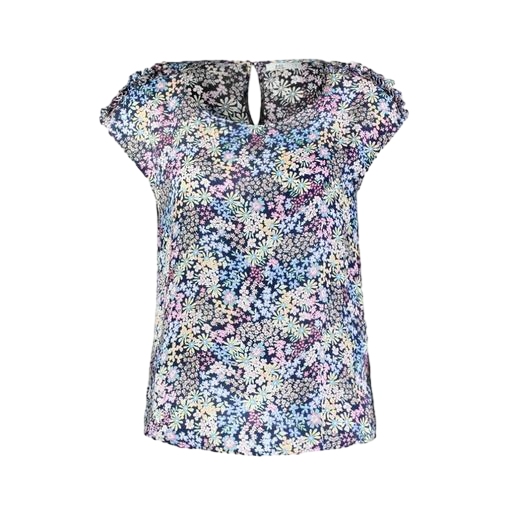
multicolor floral-print t-shirt only macy, multicolor petite floral-print short-sleeve top only macy, blue plus size printed t-shirt only macy, white background